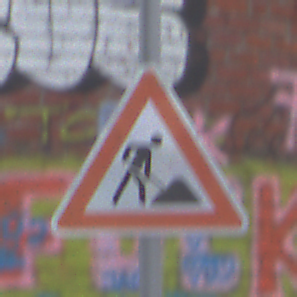
Verkehrszeichen: Arbeitsstelle
Umgebung: Outdoor, Suburban
Tageszeit: MorningAfternoon
Wetter: Overcast
Licht: Natural
Jahreszeit: NotSpecified
Kontrast: LowContrast